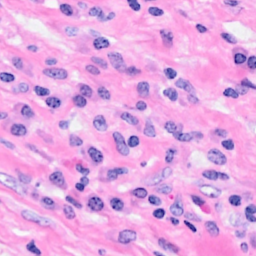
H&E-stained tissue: Breast